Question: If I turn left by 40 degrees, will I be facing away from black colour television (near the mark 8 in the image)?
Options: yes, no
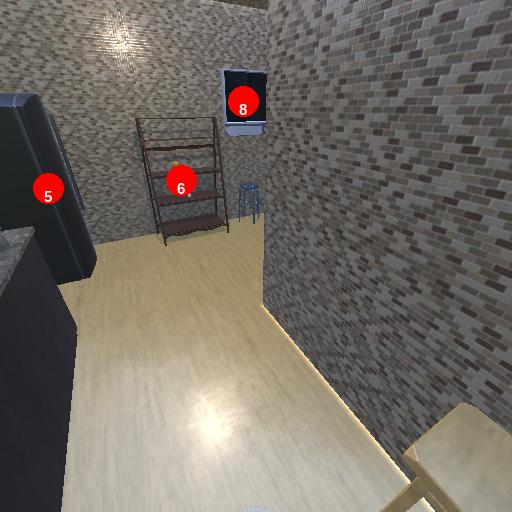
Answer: yes